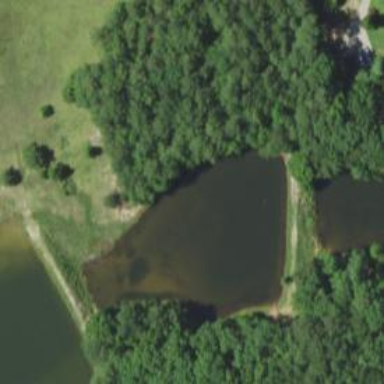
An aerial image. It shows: Pond surrounded by natural water.